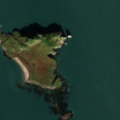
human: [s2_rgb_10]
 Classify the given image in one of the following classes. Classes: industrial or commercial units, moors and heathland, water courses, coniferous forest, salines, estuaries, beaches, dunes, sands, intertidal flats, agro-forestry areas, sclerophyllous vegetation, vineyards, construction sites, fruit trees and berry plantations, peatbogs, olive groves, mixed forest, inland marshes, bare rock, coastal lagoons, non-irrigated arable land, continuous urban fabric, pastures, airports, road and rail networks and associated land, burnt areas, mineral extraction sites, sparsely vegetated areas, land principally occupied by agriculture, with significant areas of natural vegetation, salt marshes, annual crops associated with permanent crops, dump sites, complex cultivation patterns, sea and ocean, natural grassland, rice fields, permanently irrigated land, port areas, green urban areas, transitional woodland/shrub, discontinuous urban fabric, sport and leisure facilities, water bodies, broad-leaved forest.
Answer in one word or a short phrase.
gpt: land principally occupied by agriculture, with significant areas of natural vegetation, sea and ocean